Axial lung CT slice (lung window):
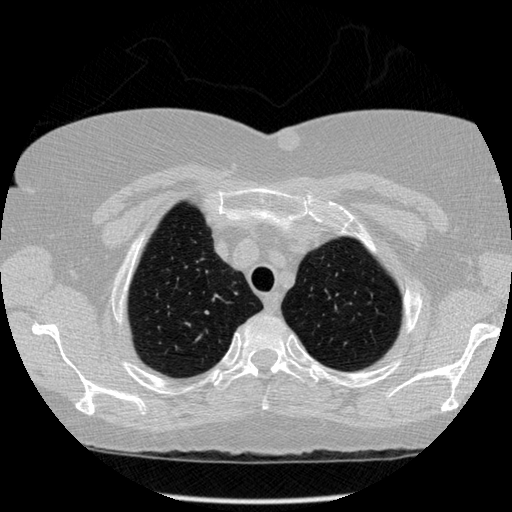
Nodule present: no